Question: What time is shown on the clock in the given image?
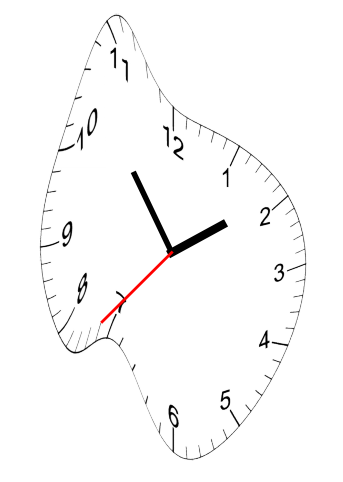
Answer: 01:53:37